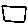
Label: square